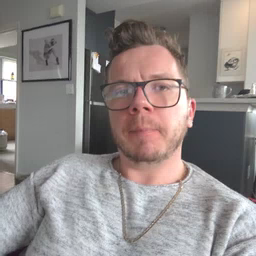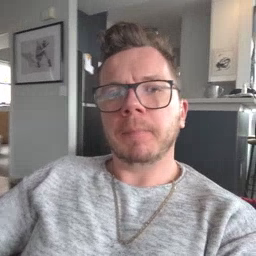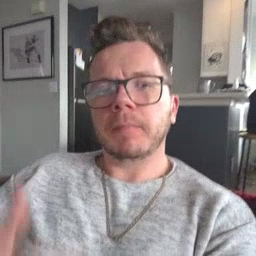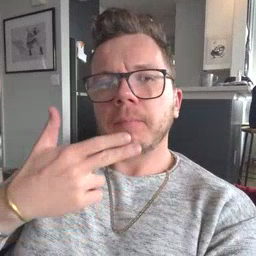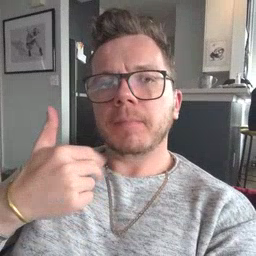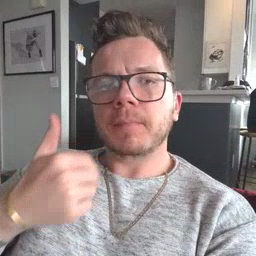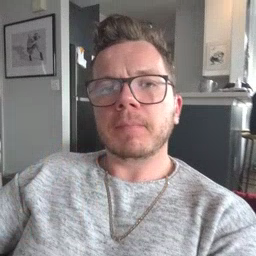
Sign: cute